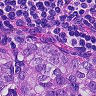
Metastatic tissue present: yes